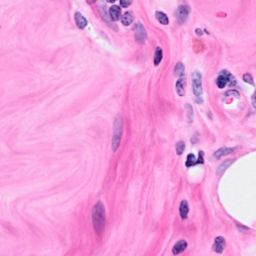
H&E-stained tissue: Breast